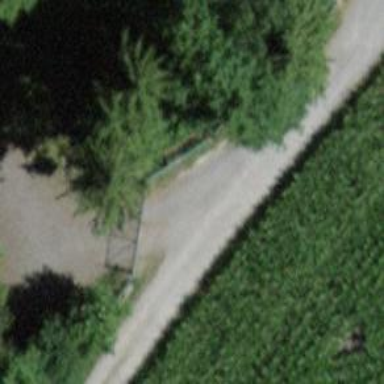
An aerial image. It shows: Gate.